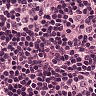
Metastatic tissue present: no